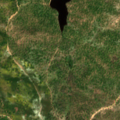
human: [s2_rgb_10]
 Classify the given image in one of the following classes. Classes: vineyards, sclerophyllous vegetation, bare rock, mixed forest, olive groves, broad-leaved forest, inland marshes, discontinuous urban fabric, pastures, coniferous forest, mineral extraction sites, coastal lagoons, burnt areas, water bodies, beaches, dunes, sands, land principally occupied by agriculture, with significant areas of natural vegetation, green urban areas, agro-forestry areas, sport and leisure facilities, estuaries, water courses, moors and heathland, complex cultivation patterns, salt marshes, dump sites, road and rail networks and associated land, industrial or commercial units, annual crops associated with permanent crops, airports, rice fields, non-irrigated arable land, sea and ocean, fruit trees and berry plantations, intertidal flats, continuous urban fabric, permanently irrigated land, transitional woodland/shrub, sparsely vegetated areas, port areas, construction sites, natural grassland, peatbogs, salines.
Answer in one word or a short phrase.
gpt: continuous urban fabric